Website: home-depot
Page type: review-order
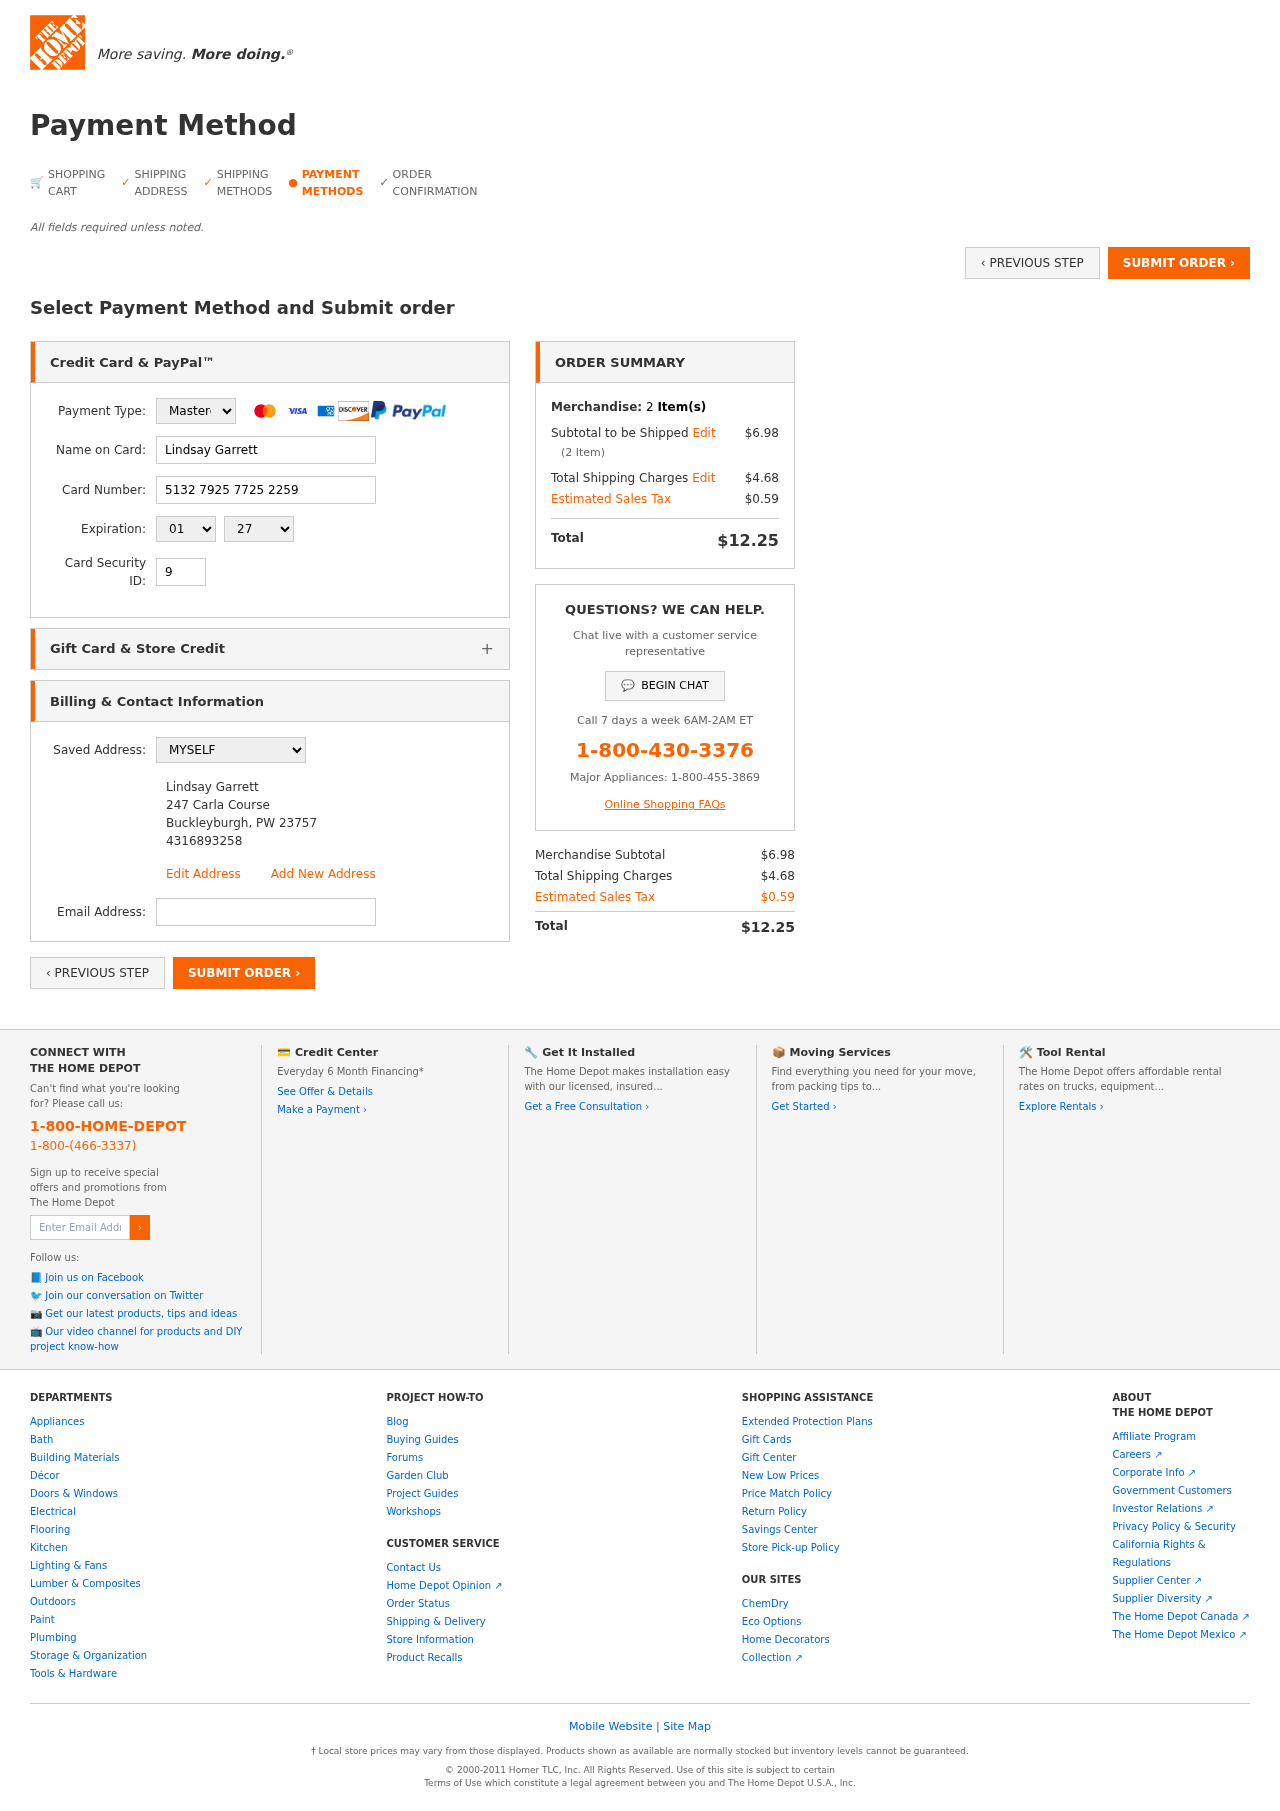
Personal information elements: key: PII_CARD_CVV
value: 933
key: PII_CARD_EXPIRY_MONTH
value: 01
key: PII_CARD_EXPIRY_YEAR
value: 27
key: PII_CARD_NUMBER
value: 5132 7925 7725 2259
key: PII_CARD_TYPE
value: Mastercard
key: PII_EMAIL
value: lgarrett@gmail.com
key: PII_FULLNAME
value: Lindsay Garrett
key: PII_FULLNAME2
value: Lindsay Garrett
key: PII_STREET2
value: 247 Carla Course
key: PII_CITY2
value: Buckleyburgh
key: PII_STATE_ABBR2
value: PW
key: PII_POSTCODE2
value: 23757
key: PII_PHONE2
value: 4316893258
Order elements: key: ORDER_NUM_ITEMS
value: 2
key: ORDER_SUBTOTAL
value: $6.98
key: ORDER_NUM_ITEMS2
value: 2
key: ORDER_SHIPPING_COST
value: $4.68
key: ORDER_TAX
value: $0.59
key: ORDER_TOTAL
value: $12.25
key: ORDER_SUBTOTAL2
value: $6.98
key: ORDER_SHIPPING_COST2
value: $4.68
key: ORDER_TAX2
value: $0.59
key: ORDER_TOTAL2
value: $12.25